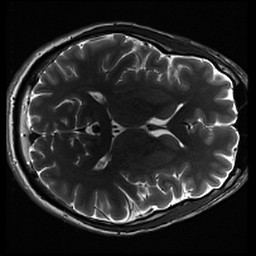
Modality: inplaneT2
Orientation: axial